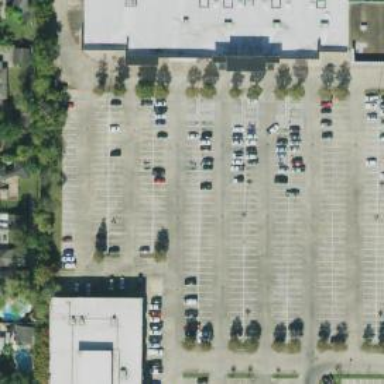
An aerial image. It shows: Parking space.